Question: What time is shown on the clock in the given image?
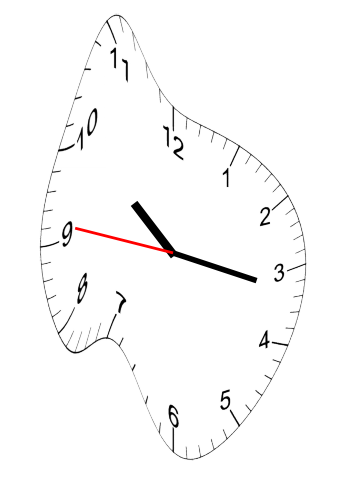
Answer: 10:16:46